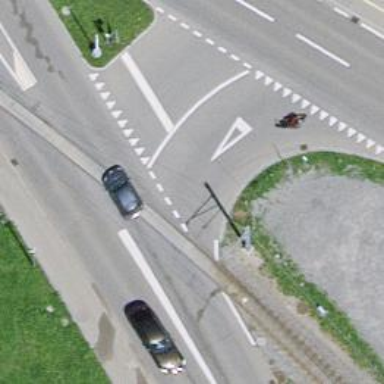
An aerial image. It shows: Level crossing with lights on the railway.